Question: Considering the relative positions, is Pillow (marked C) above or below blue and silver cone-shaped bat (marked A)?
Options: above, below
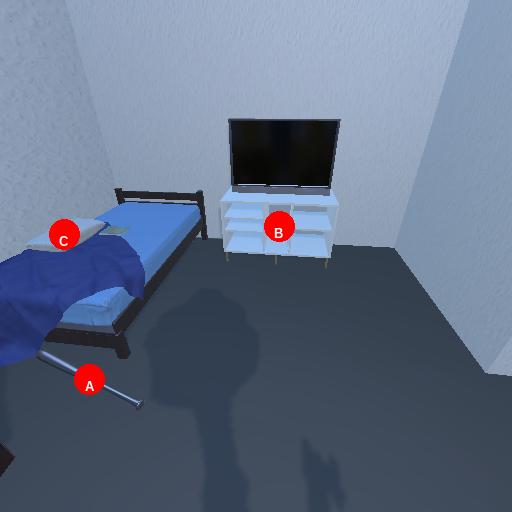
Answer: above